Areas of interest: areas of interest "Houjie Mingji Driving School Training Base"
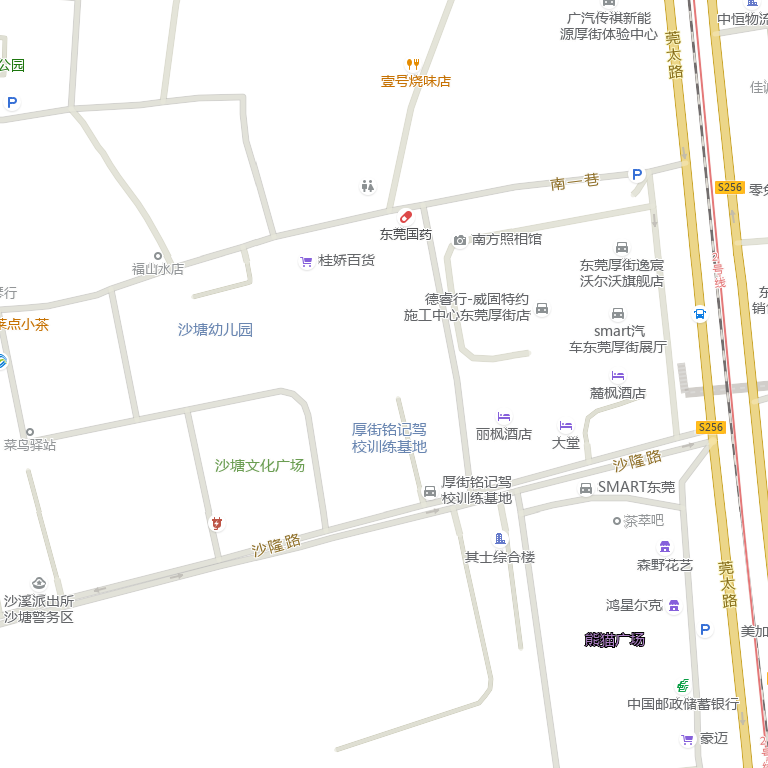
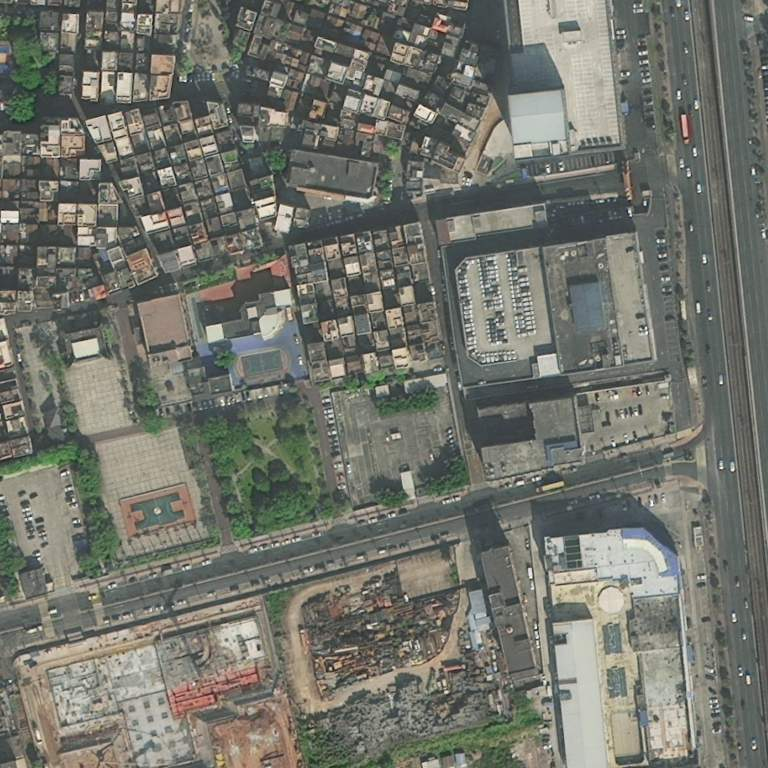